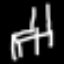
Label: chair